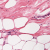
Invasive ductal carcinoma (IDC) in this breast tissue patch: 0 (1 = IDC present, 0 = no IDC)